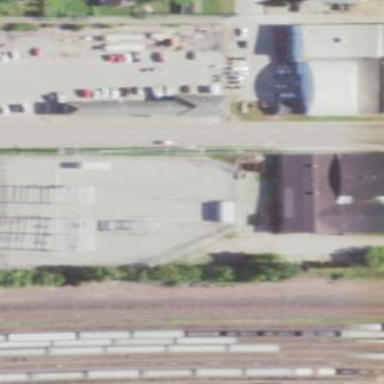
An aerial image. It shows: Distribution level power substation.